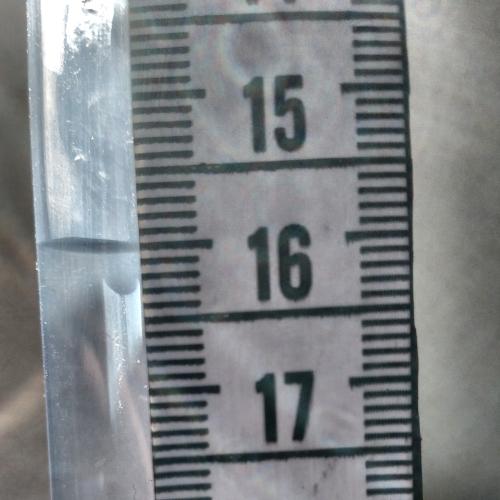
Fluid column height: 16.0 cm